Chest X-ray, PA view. Patient: 52 years old, sex F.
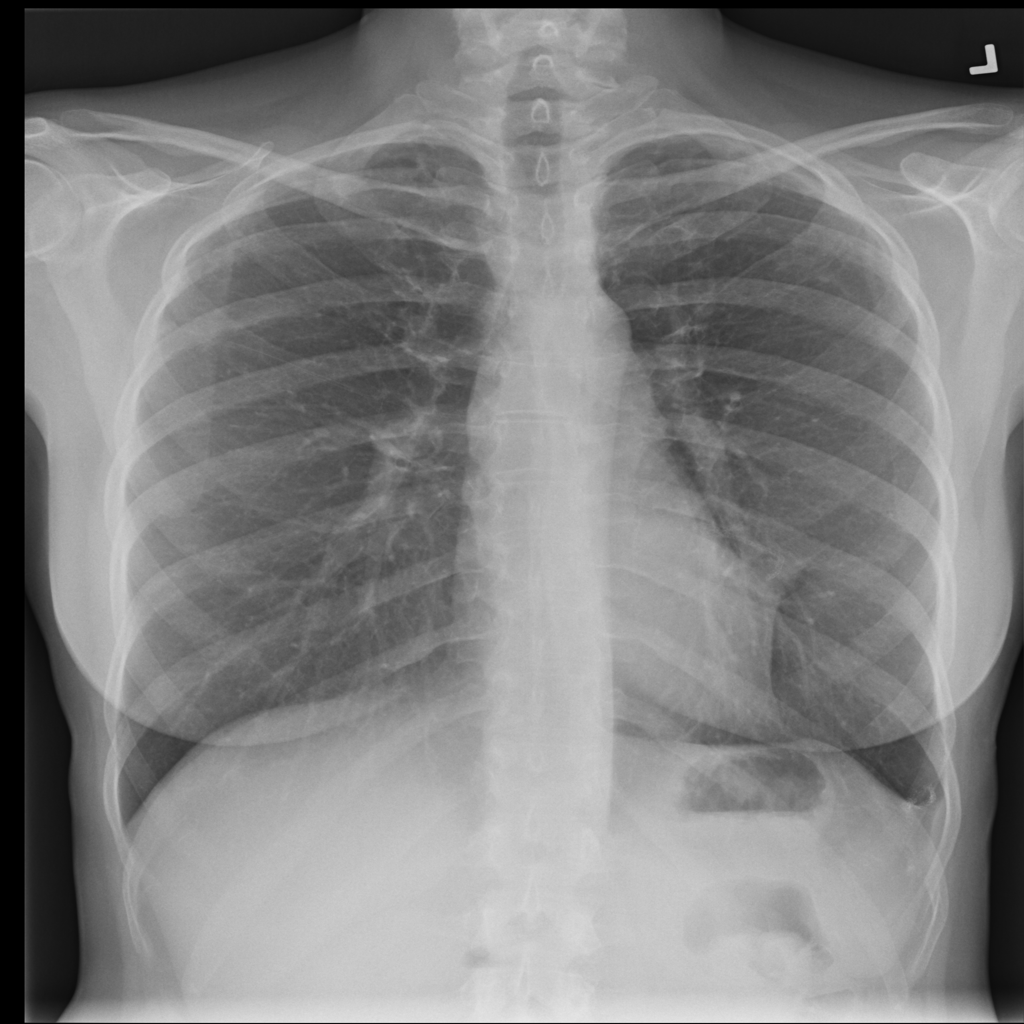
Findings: No Finding